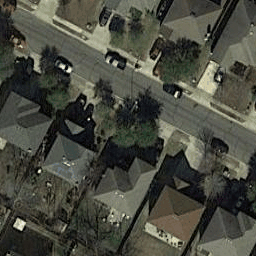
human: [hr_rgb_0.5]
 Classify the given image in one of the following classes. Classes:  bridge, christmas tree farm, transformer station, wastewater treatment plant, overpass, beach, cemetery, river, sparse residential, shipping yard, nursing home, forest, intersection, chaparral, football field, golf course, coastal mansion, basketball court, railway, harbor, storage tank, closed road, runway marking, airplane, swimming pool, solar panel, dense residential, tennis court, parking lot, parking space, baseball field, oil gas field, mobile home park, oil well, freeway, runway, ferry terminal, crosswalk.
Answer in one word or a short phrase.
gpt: dense residential